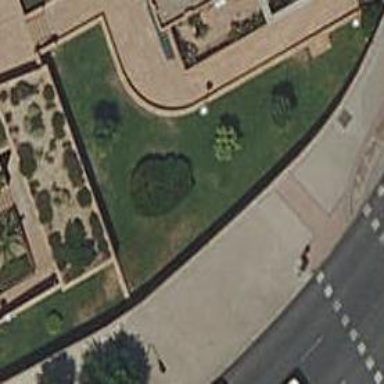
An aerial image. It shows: Garden with kerb border.